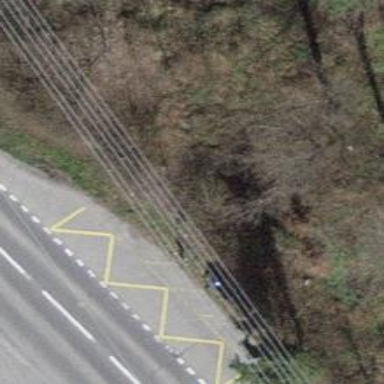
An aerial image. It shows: Bus stop with platform for public transport.